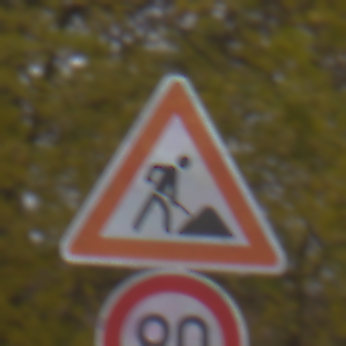
Verkehrszeichen: Arbeitsstelle
Zusatzzeichen unten: Geschwindigkeit90
Umgebung: Outdoor, Nature
Tageszeit: MorningAfternoon
Wetter: Overcast
Licht: Natural
Jahreszeit: Autumn
Kontrast: LowContrast